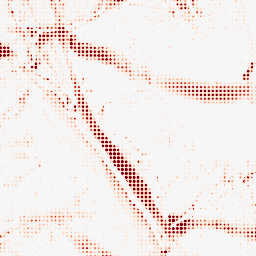
Category: morphological
Decomposition family: morphological_ellipse
Decomposition parameters: operation: opening
width: 30
height: 20
Upsampling method: sinc_hamming
Upsampling parameters: scale: 8
kernel_size: 4
Upsampling scale: 8